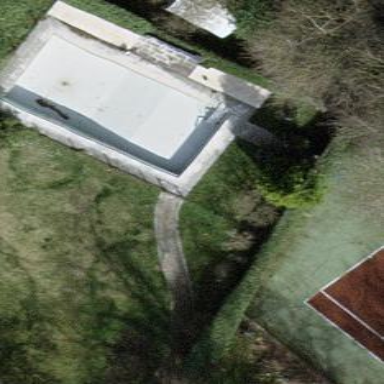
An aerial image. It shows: Swimming pool located in leisure land.